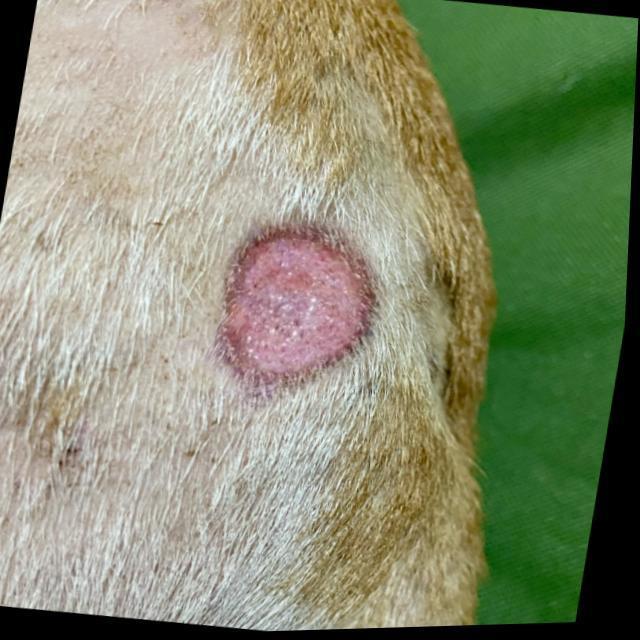
Canine ringworm (Dermatophytosis) — fungal infection caused by Microsporum or Trichophyton. Presents with circular alopecia, scaling, crusting, and broken hairs.